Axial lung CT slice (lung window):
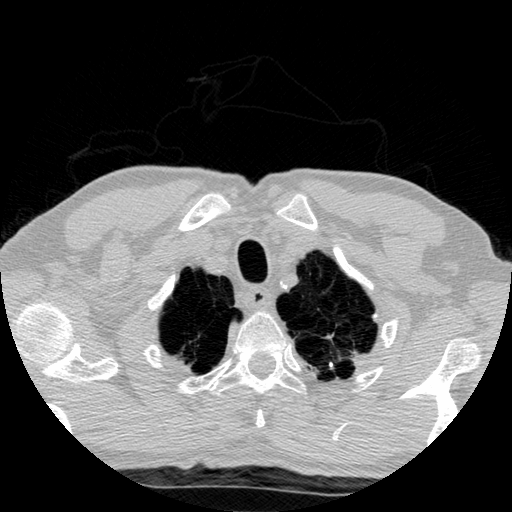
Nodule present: no